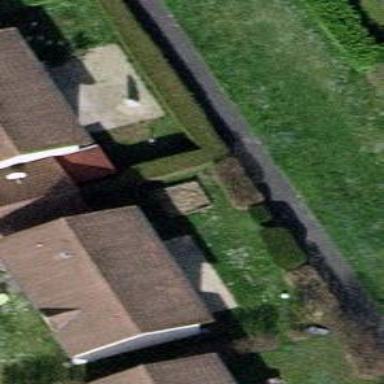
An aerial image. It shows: Hedge with leaves of mixed cycles.